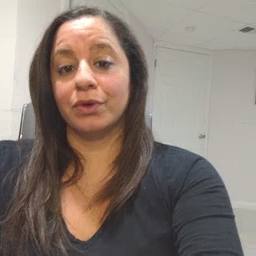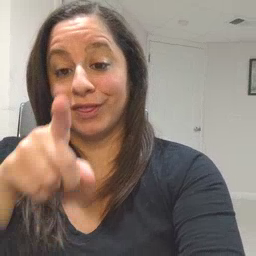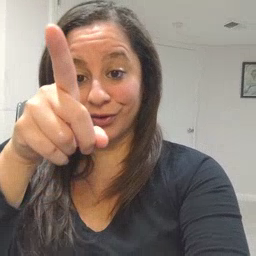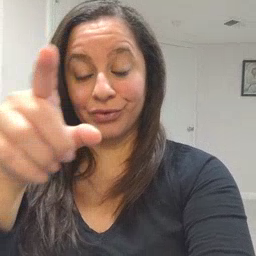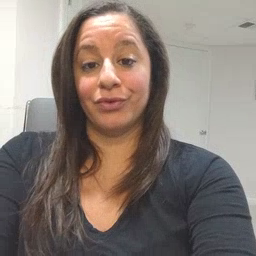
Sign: there